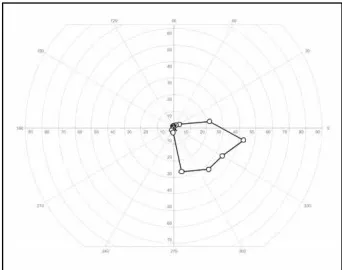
Visual field changes in a patient with cystic craniopharyngioma. Visual field of the left eye restricted to the inferionasal kwadrant measured with Goldman method at start of treatment.
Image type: chart (chart)